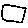
Label: square